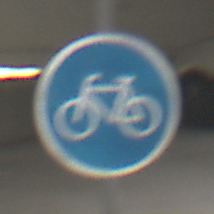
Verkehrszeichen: Radweg
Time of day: Midday
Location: Roofed (Urban)
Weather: Overcast
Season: NotSpecified
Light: Artificial